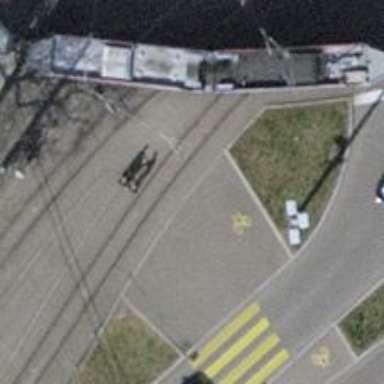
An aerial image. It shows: Tram crossing on the railway.